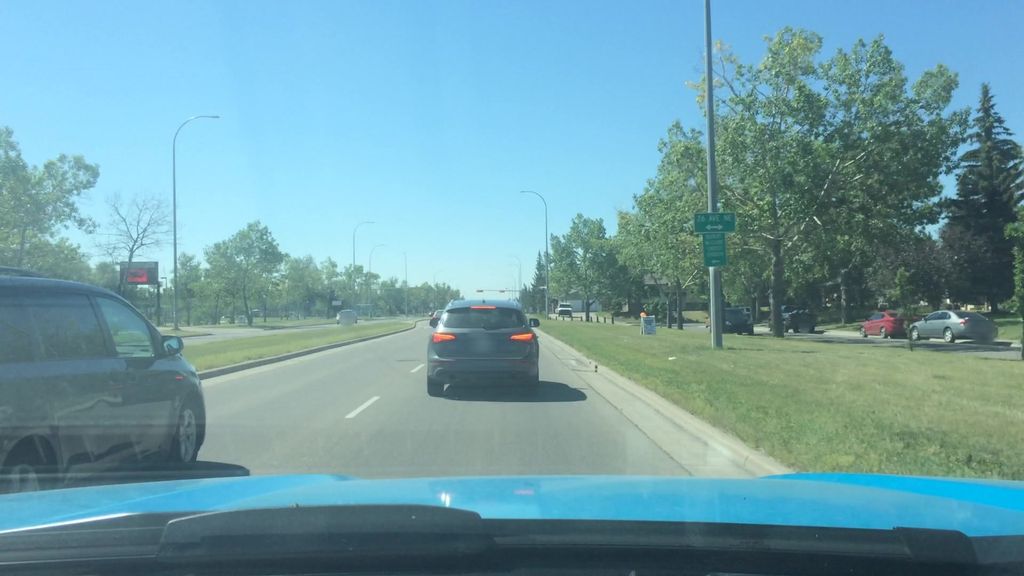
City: calgary